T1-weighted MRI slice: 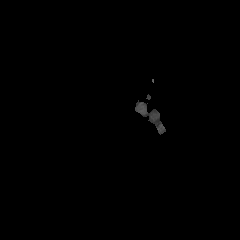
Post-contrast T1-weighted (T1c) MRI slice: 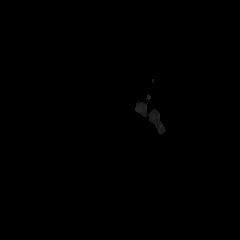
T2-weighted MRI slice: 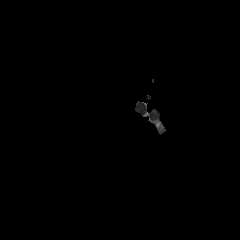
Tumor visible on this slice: no